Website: macys
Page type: billing-address
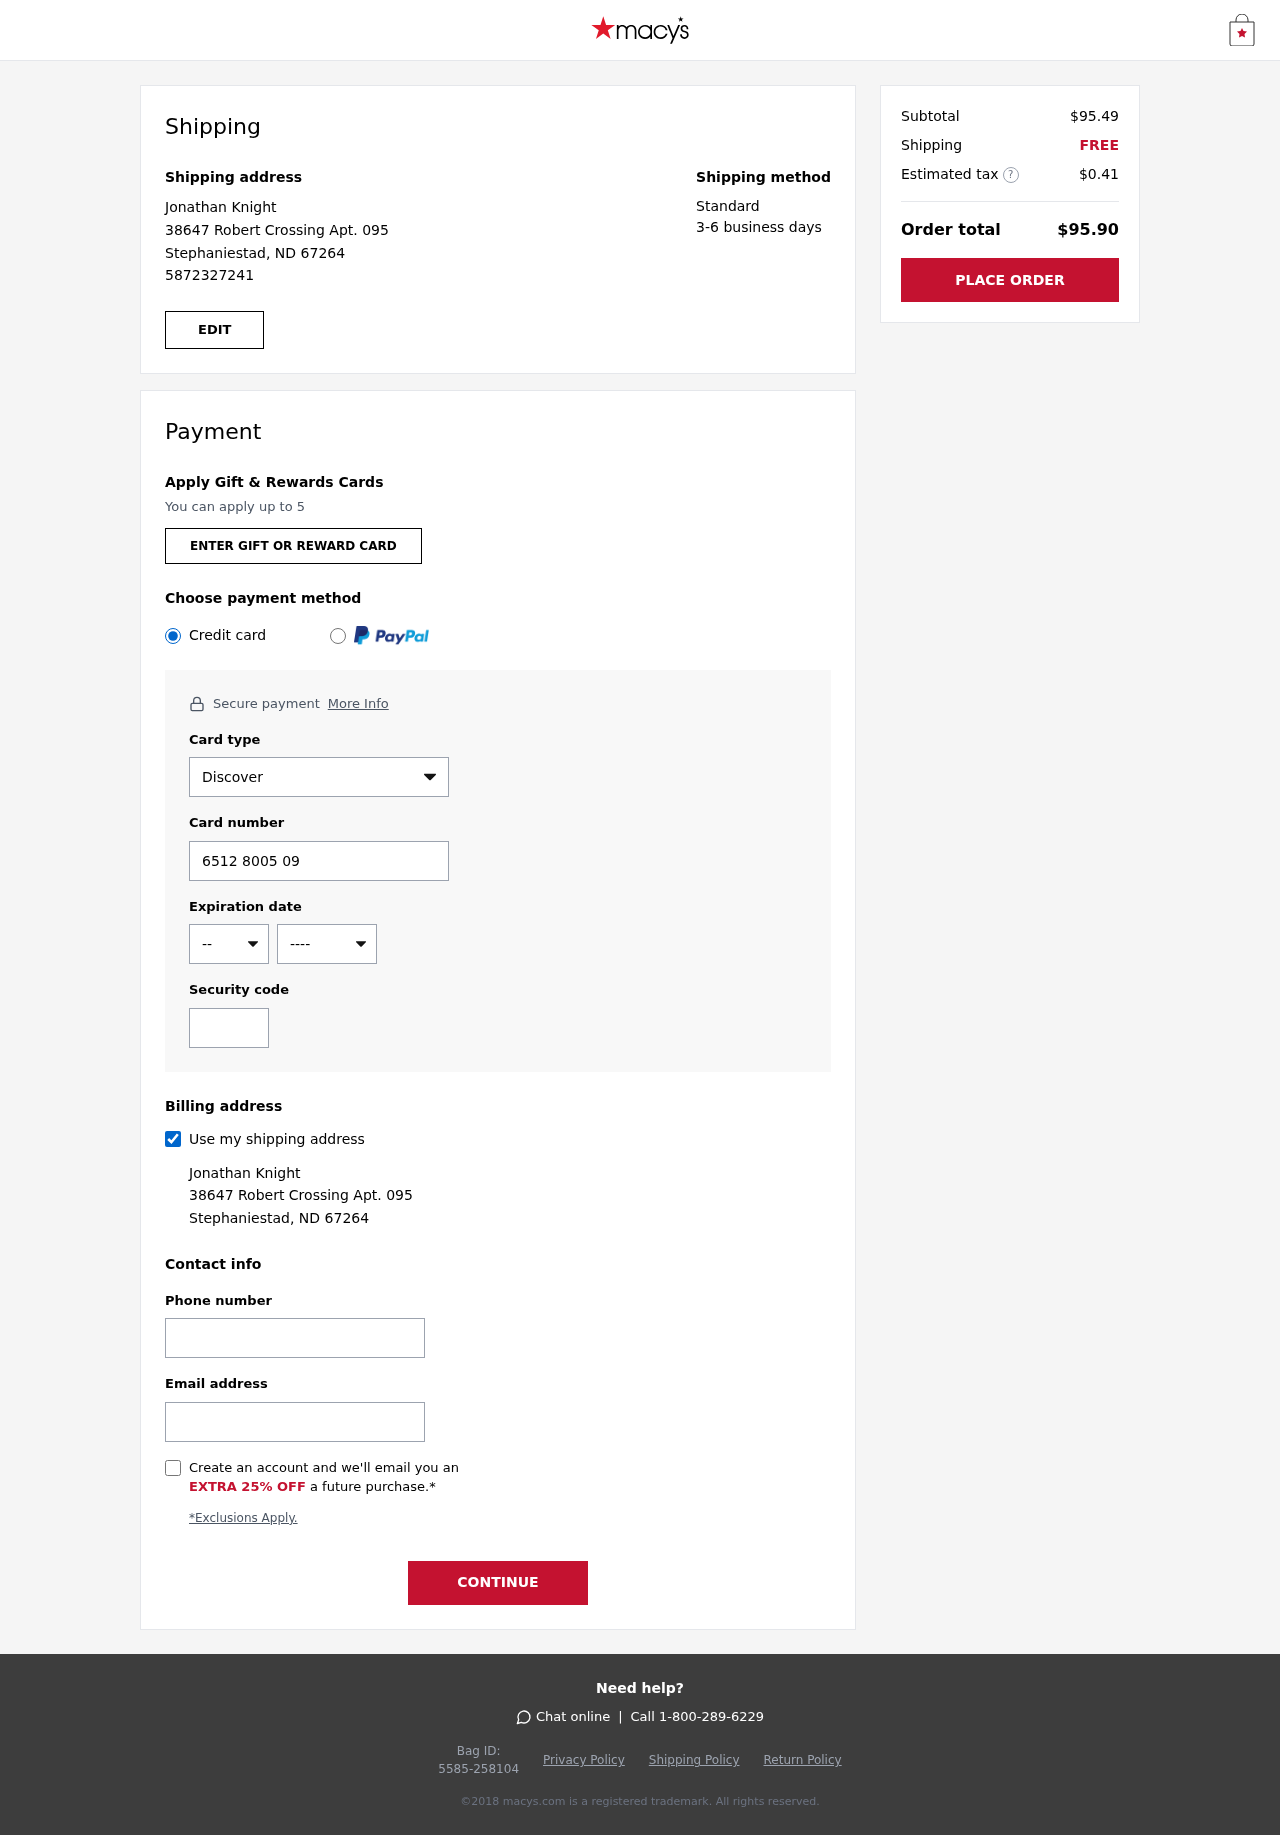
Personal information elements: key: PII_CARD_CVV
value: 970
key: PII_CARD_EXPIRY_MONTH
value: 09
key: PII_CARD_EXPIRY_YEAR
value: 29
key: PII_CARD_NUMBER
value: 6512 8005 0906 3021
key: PII_CARD_TYPE
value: Discover
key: PII_EMAIL
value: jknight@gmail.com
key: PII_FULLNAME
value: Jonathan Knight
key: PII_PHONE
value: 5872327241
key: PII_STREET
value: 38647 Robert Crossing Apt. 095
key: PII_CITY_STATE_ZIP
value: Stephaniestad, ND 67264
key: PII_FIRSTNAME
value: Jonathan
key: PII_LASTNAME
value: Knight
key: PII_FULLNAME2
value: Jonathan Knight
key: PII_FULLNAME3
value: Jonathan Knight
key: PII_FIRSTNAME2
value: Jonathan
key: PII_FIRSTNAME3
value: Jonathan
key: PII_LASTNAME2
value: Knight
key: PII_LASTNAME3
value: Knight
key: PII_FIRSTNAME_DERIVED
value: Jonathan
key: PII_LASTNAME_DERIVED
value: Knight
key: PII_FULLNAME_DERIVED
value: Jonathan Knight
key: PII_NAME_FULL_DERIVED
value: Jonathan Knight
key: PII_STREET2
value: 38647 Robert Crossing Apt. 095
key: PII_PHONE2
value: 5872327241
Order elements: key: ORDER_SUBTOTAL
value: $95.49
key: ORDER_SHIPPING_COST
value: FREE
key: ORDER_TAX
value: $0.41
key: ORDER_TOTAL
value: $95.90